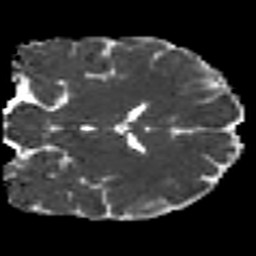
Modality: MD
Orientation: coronal
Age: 25
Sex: male
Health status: ill
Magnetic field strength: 3 T
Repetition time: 9 s
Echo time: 0.093 s